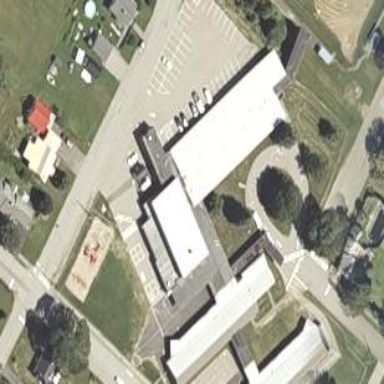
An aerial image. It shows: School building.